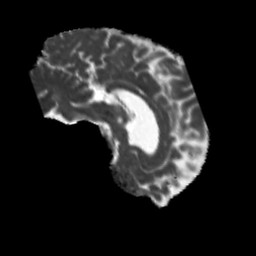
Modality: MD
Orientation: sagittal
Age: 43
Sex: male
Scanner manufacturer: siemens
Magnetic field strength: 3 T
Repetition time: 5.25 s
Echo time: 0.08 s